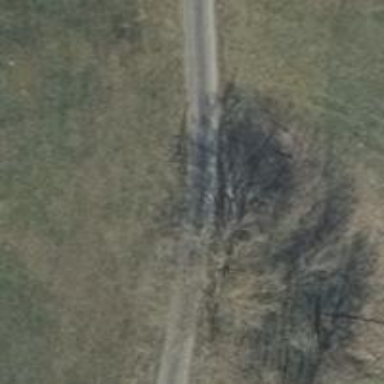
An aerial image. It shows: Unclassified road.